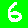
Digit: 6